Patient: sex F, age 65
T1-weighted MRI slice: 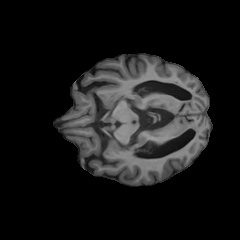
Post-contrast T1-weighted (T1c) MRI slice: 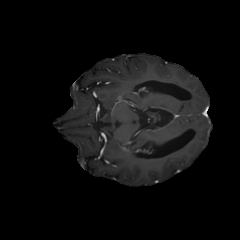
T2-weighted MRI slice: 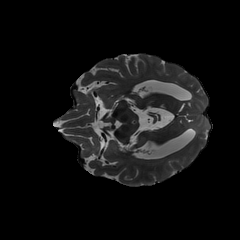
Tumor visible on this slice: no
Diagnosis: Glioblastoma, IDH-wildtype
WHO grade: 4